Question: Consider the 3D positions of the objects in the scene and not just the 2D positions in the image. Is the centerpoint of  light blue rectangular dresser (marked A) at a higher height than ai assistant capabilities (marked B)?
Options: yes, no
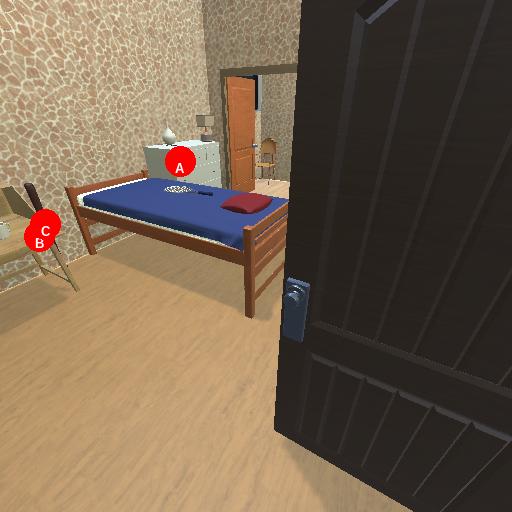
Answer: yes